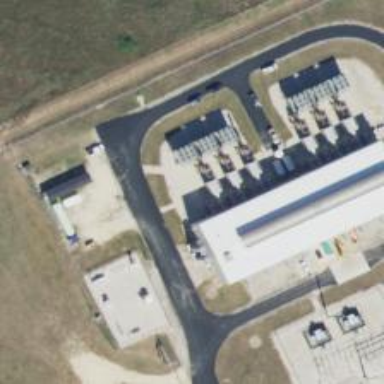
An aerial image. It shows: Gas-powered generator.